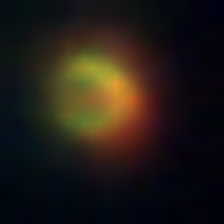
Taxon: NanoPlankton
Group: Other